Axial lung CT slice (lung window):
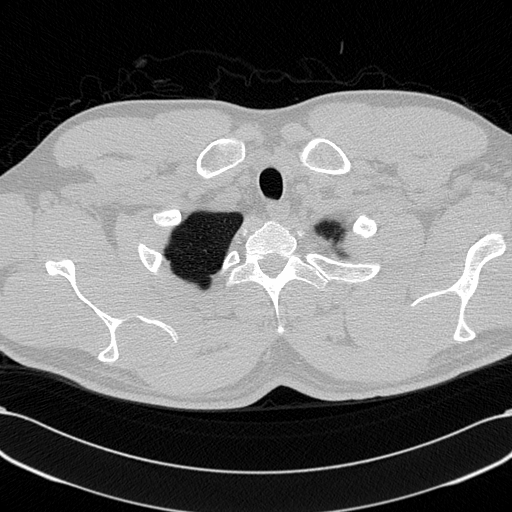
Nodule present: no